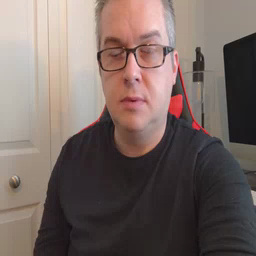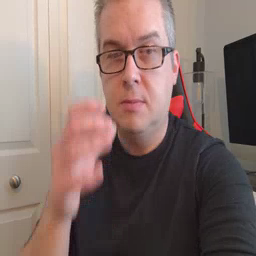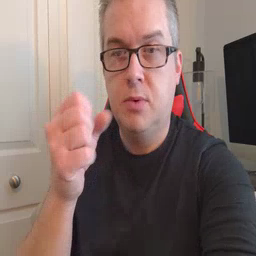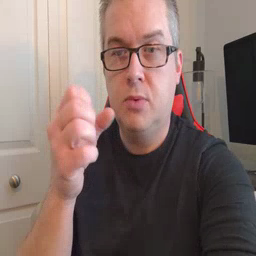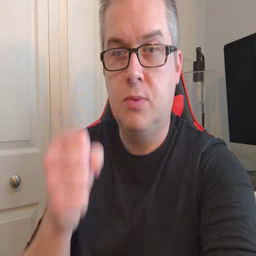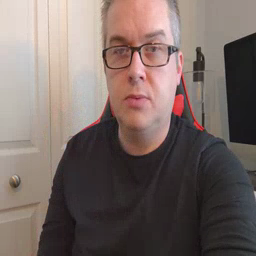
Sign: milk